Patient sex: M
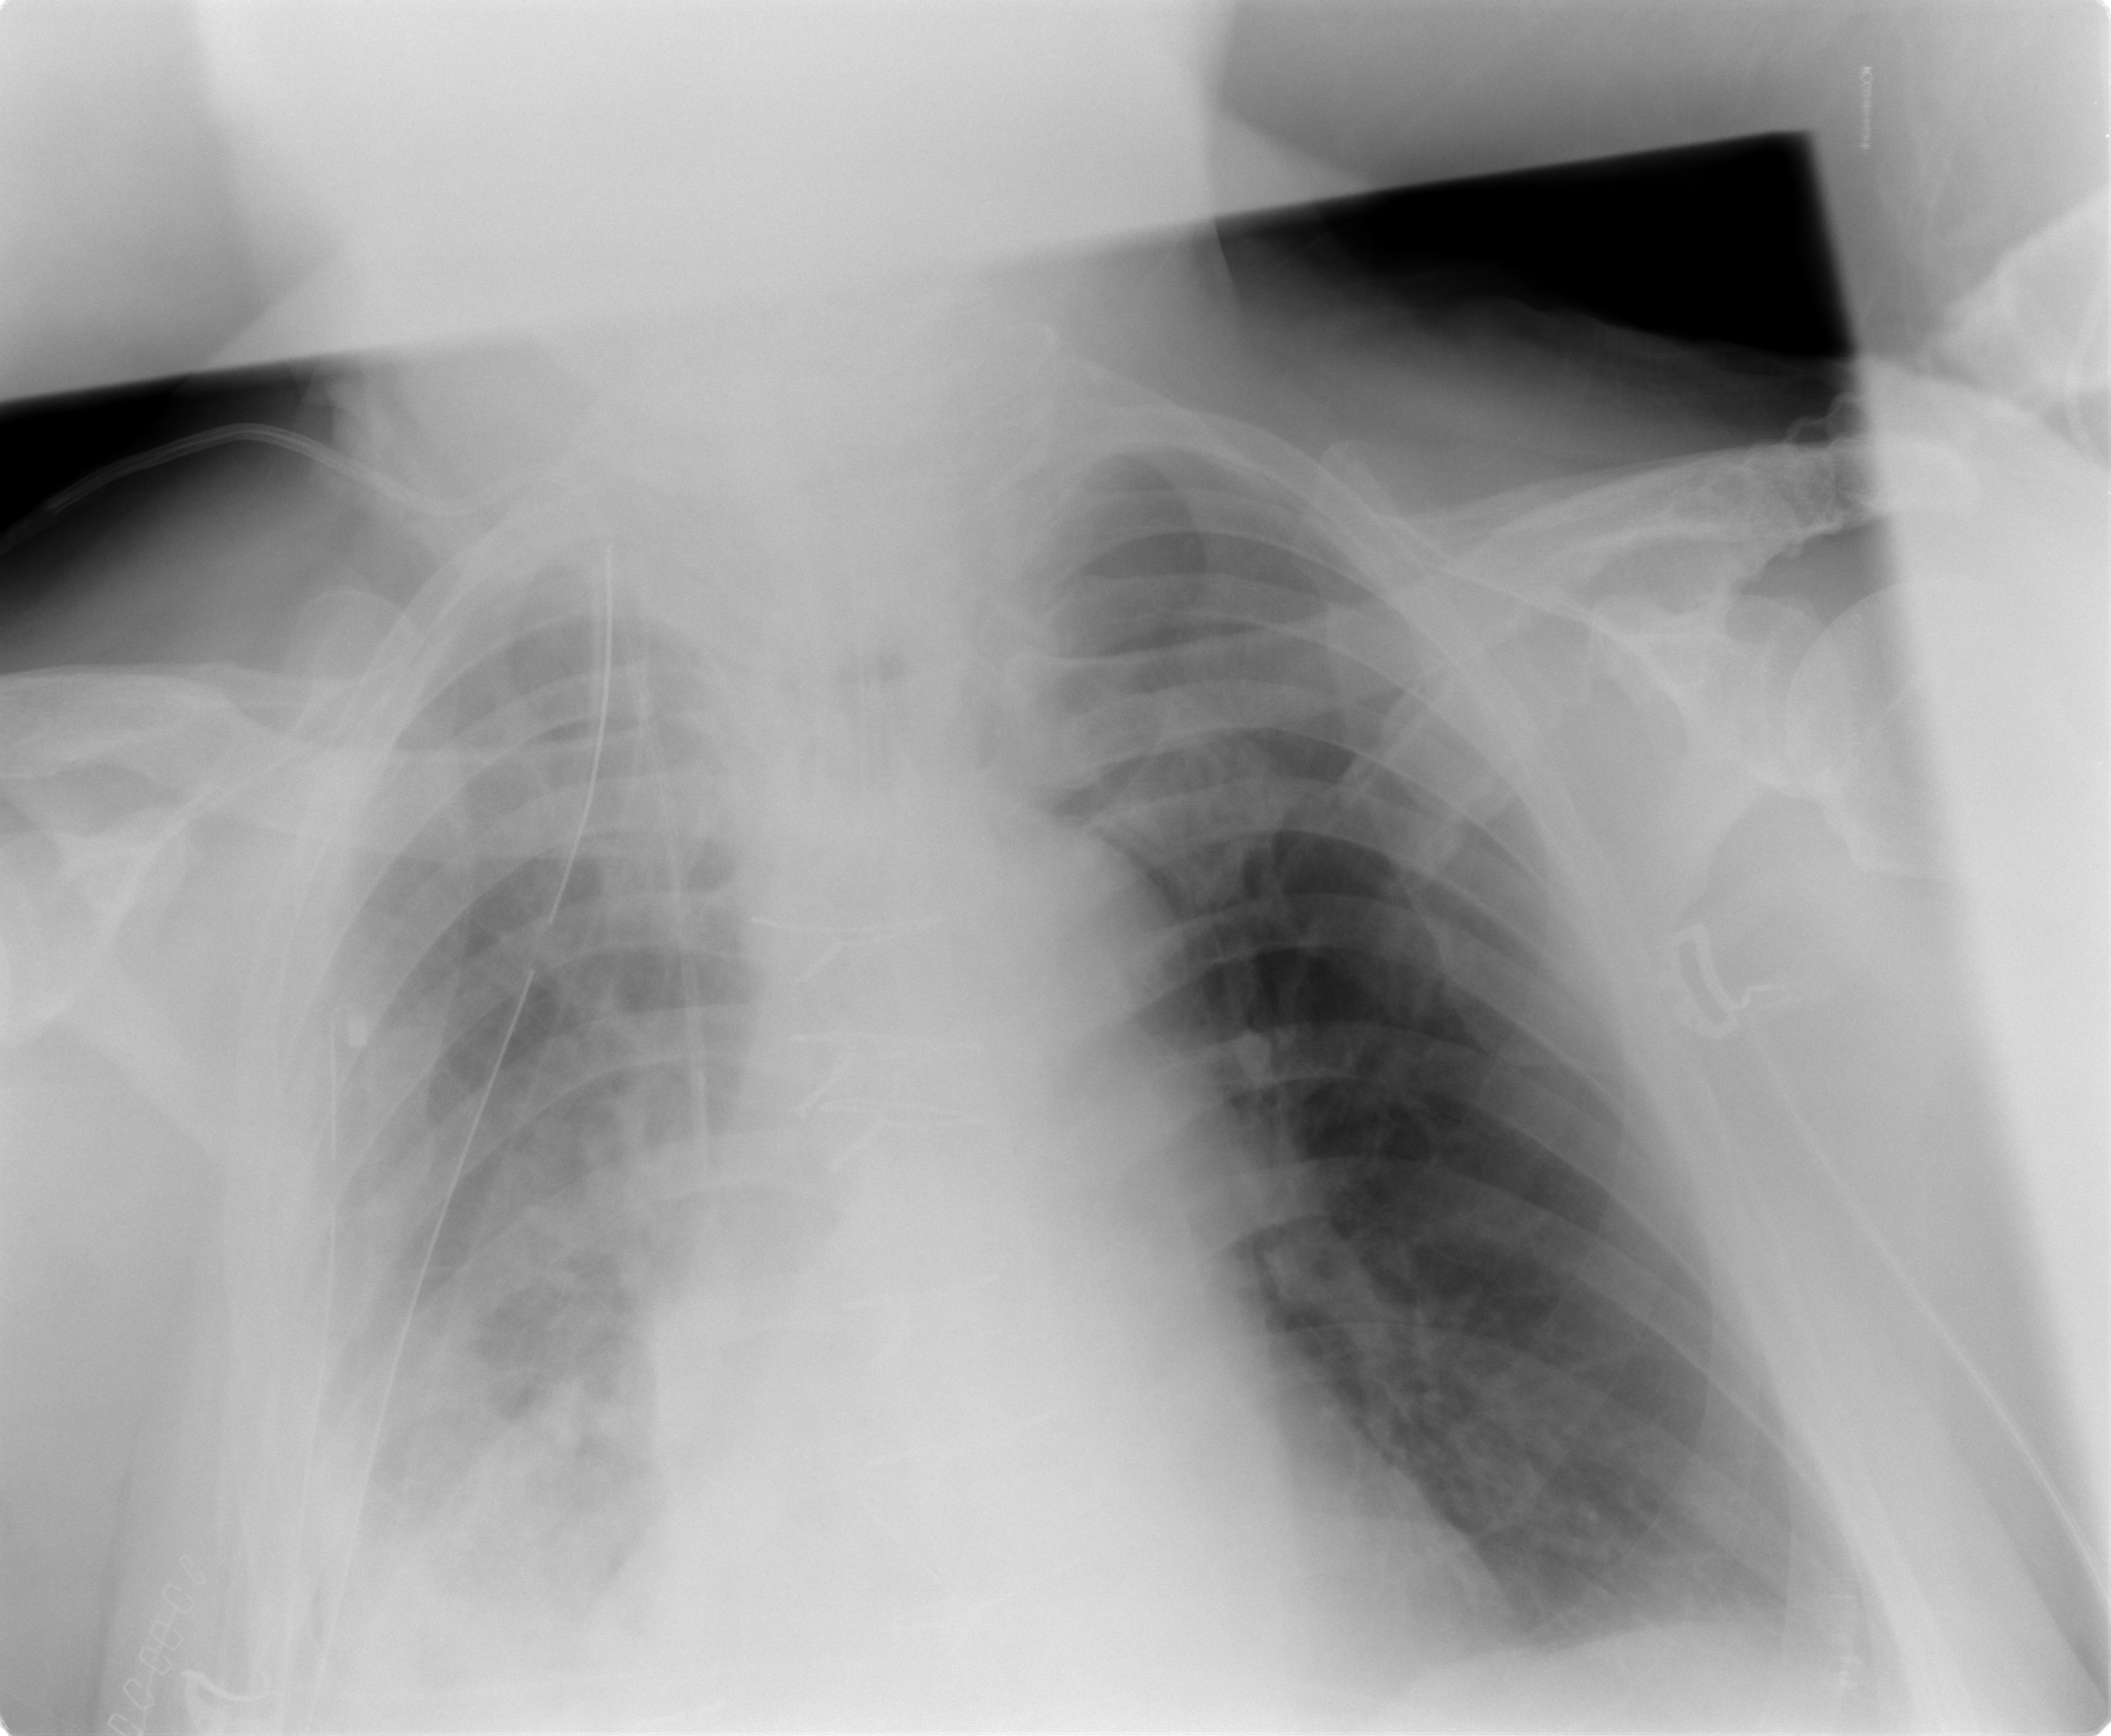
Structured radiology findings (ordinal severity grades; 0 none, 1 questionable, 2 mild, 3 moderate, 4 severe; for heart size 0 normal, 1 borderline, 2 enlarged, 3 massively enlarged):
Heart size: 2
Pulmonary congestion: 0
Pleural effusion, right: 3
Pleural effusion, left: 0
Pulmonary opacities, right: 2
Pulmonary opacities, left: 0
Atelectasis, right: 3
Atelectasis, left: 2